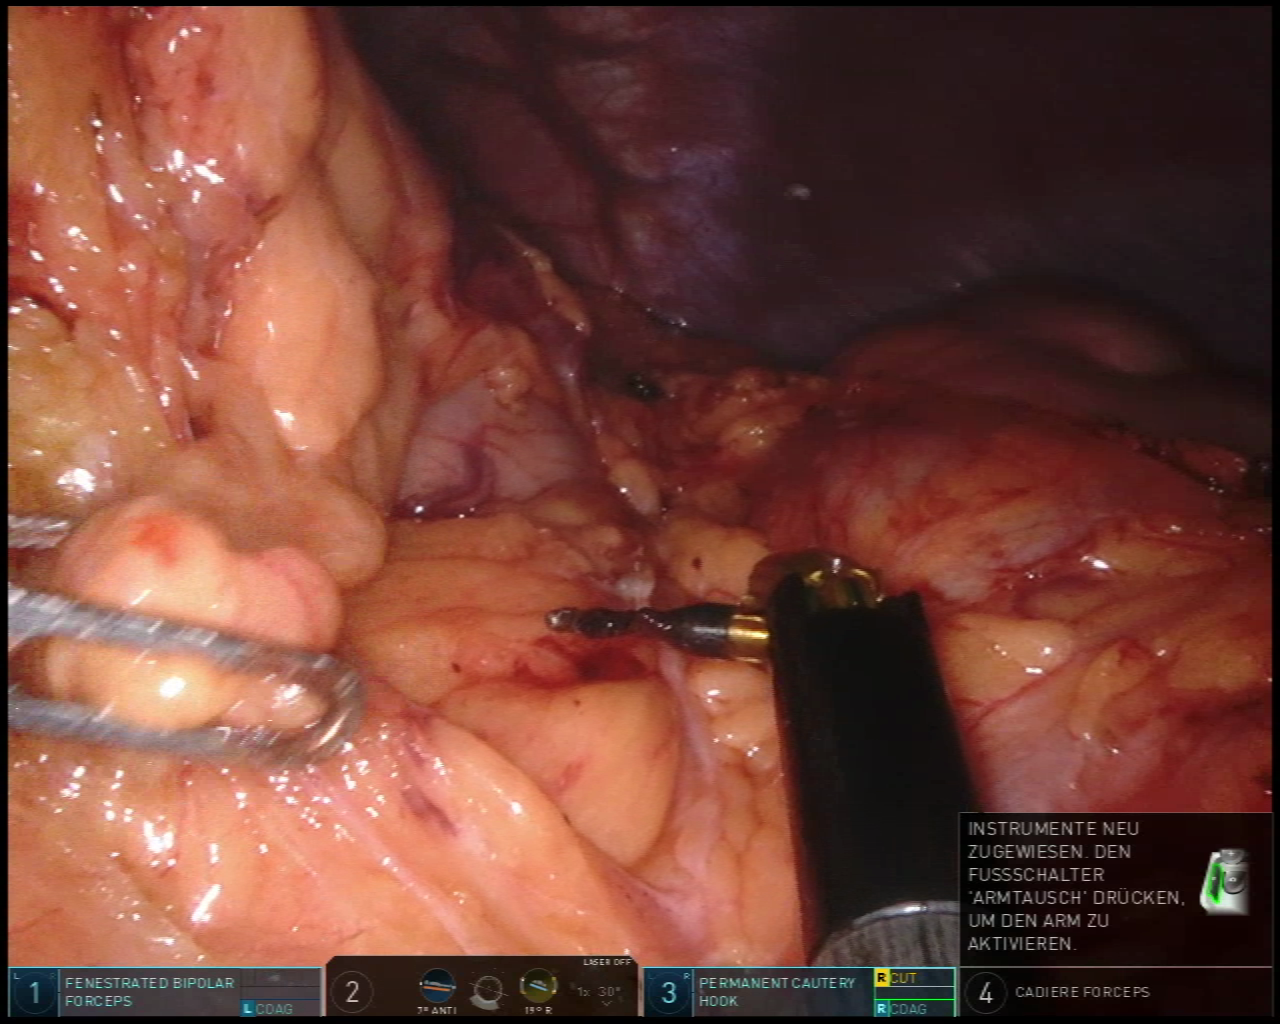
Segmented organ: stomach
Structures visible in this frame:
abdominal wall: yes
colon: yes
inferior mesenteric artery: no
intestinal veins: no
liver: no
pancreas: no
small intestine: no
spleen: no
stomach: yes
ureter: no
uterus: no
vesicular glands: no